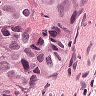
Metastatic tissue present: yes